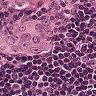
Metastatic tissue present: yes